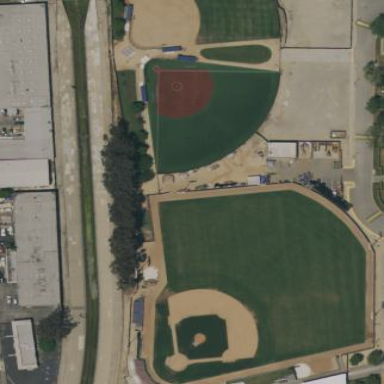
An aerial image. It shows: Baseball pitch for leisure land activities.